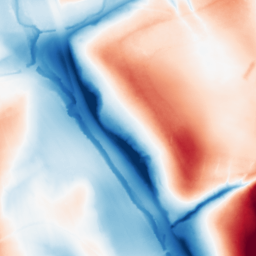
Category: classical
Decomposition family: gaussian_anisotropic
Decomposition parameters: sigma_x: 50
sigma_y: 2
Upsampling method: cubic_mitchell
Upsampling parameters: scale: 2
Upsampling scale: 2